Aerial crown-view tile of a tropical tree (Barro Colorado Island, Panama), acquired 20250217:
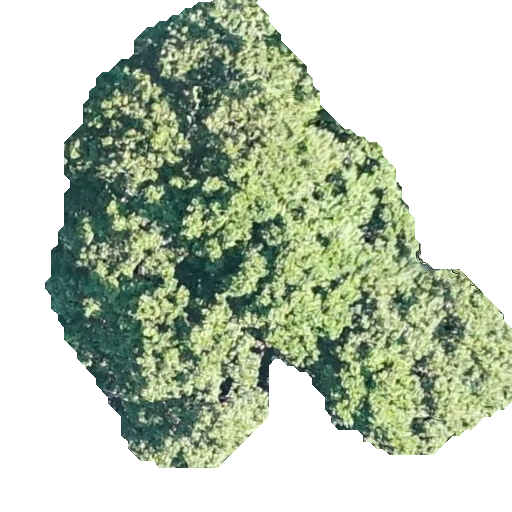
Species: Prioria copaifera
GBIF accepted scientific name: Prioria copaifera
Crown area: 205.05 m²